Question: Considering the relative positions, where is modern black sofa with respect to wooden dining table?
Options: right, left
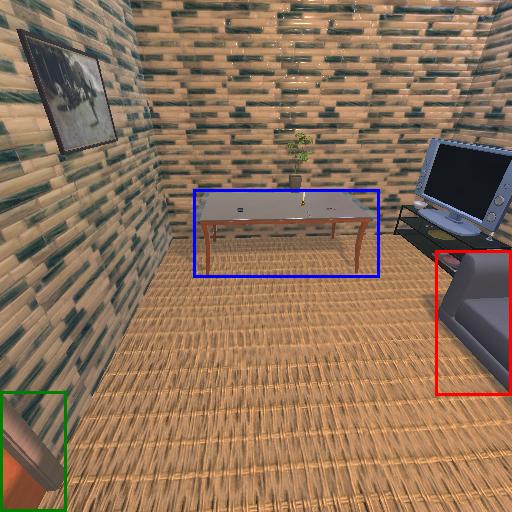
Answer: right